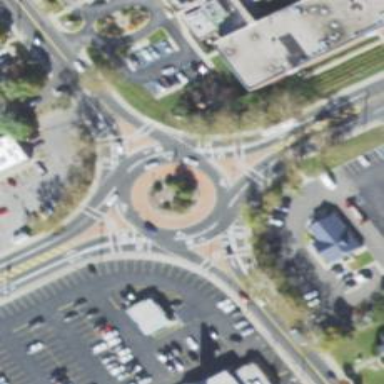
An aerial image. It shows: Roundabout at primary highway.